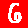
Digit: 6